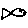
Label: fish